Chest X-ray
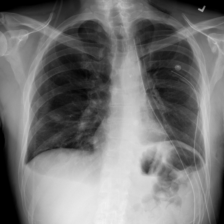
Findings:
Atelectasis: negative
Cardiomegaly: negative
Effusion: negative
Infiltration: negative
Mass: negative
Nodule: negative
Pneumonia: negative
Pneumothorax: negative
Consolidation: negative
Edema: negative
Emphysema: positive
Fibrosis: negative
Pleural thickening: negative
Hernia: negative